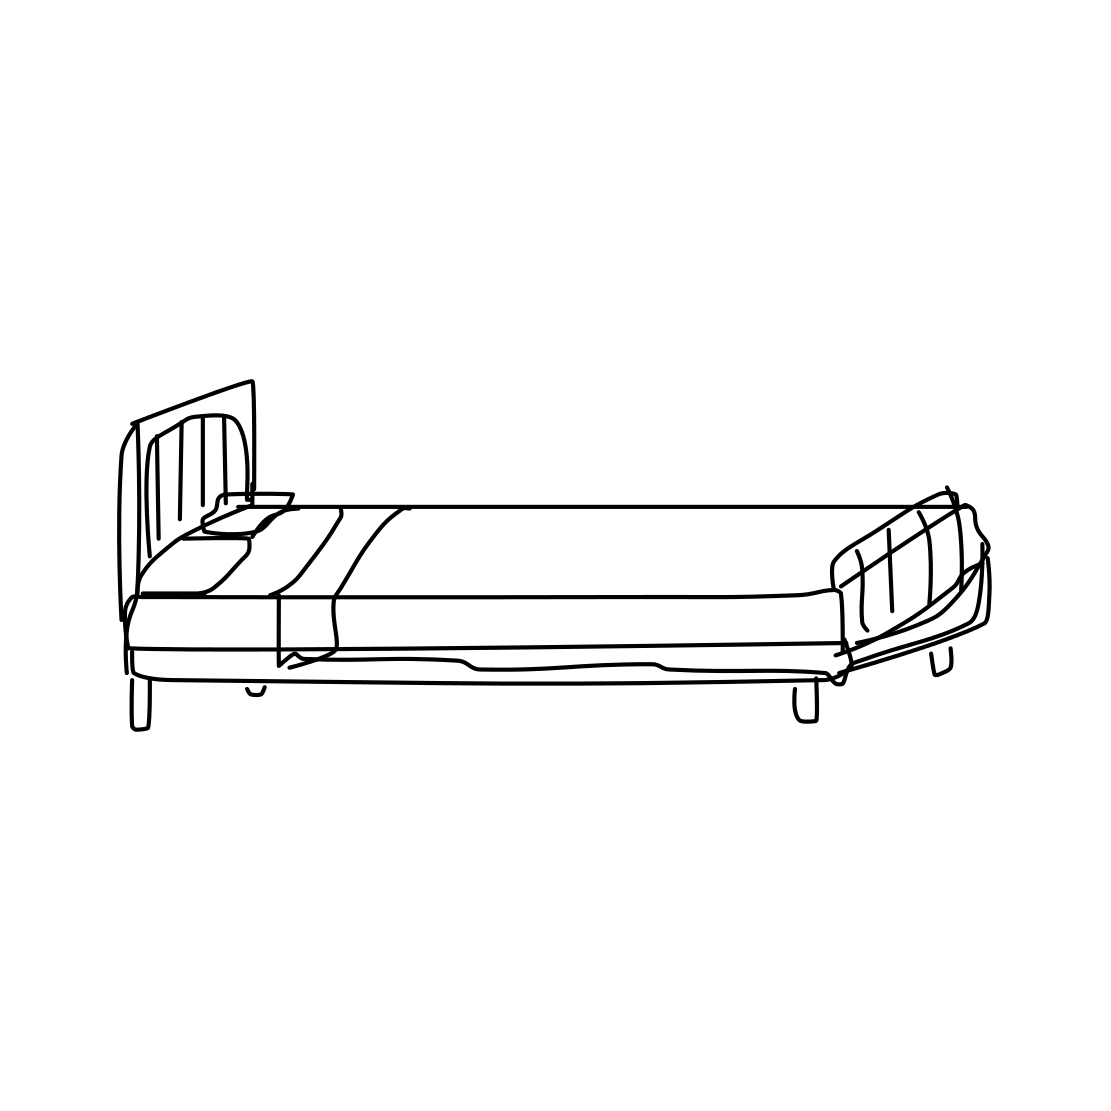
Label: bed